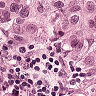
Metastatic tissue present: yes